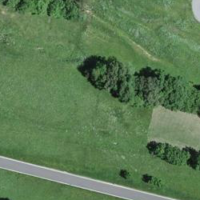
EUNIS habitat code: 24
Species observed at this site:
Lophophanes cristatus
Turdus viscivorus
Pyrrhula pyrrhula